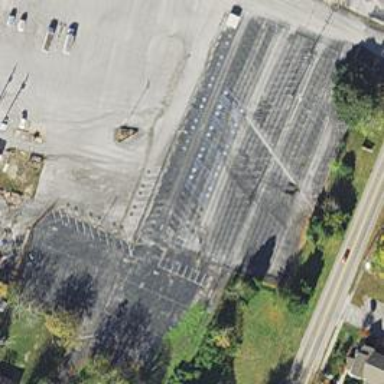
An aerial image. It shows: Parking area.